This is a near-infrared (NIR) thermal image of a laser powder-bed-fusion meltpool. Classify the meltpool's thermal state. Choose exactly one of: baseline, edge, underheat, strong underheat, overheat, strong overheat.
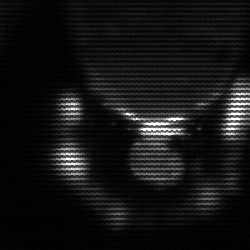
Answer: edge